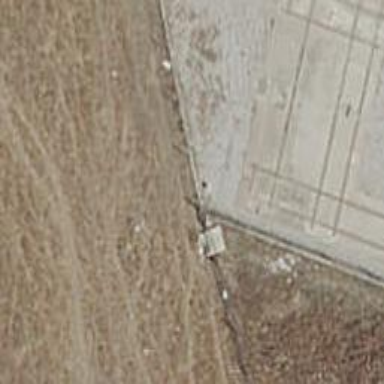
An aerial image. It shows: Fence with chain link type.